Question: I want to calculate the distance between two points with SQL server. The problem is that I get a result that is not accurate.
'''
Create table #auxdist
( idempr int identity(1,1)
,emp_desc varchar(60)
,longitud float
,latitud float
,geolocation geography
)
insert into #auxdist values ('TIng',-55.769,-34.768,NULL)
insert into #auxdist values ('CComp',-55.74132,-34.19647,NULL)
Update #auxdist
SET [GeoLocation] = geography::STPointFromText('POINT(' + cast( CAST(cs.latitud AS decimal(30,20)) as varchar(30)) + ' ' +
cast( CAST(cs.longitud AS decimal(30,20)) as varchar(30))+ ')', 4326)
from #auxdist cs
select com1.idempr,com2.idempr, com1.GeoLocation.STDistance(com2.GeoLocation) as dist
from #auxdist com1
join #auxdist com2 on com1.idempr <> com2.idempr and com1.idempr=1
'''
Using this query I get that the distance between two points is 36016 mts.
Then I check the result using <URL>
and I found a different answer: 63673mts (Haversine formula)

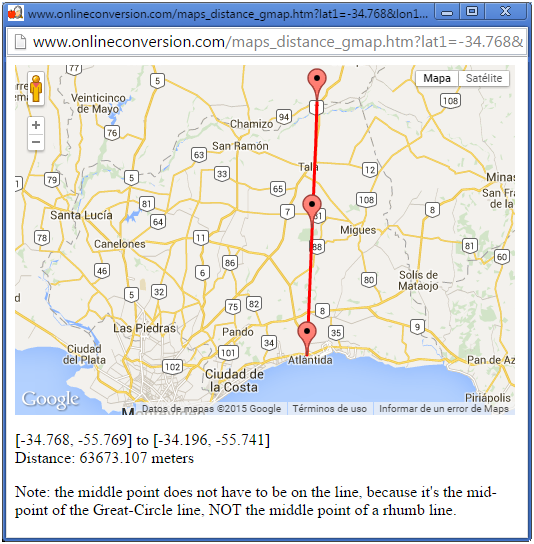
Answer: You've specified your points backwards. Run the following query and you'll see what I mean.
'''
select *, geolocation.Lat as Lat, geolocation.Long as Long
from #auxdist
'''
The fix is easy enough: when you're creating the WKT via string concatenation, just switch the order of latitud and longitud